Field crop: tomato
Growth stage: 1
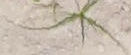
Species: cyperus